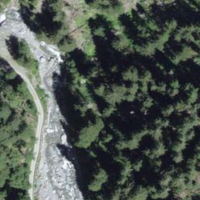
EUNIS habitat code: 43
Species observed at this site:
Lathyrus linifolius